Question: The picture illustrates the problem - can you get rid of these extra 'foo' and 'bar' ticks on the x-axis?

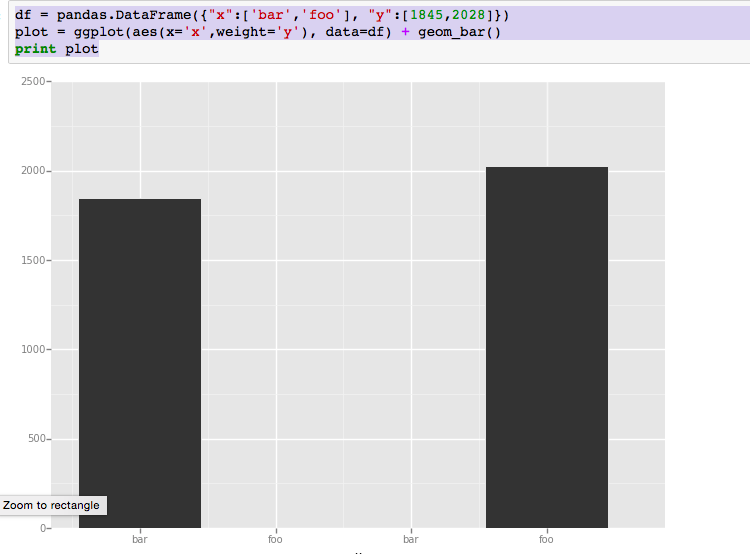
Answer: I found my answer here: <URL>
Most importantly, the working code specifies stat='identity'.
'''
df = pandas.DataFrame({"x" : ["foo", "bar"], "y": [2000,1500]})
plot = ggplot(aes(x="x",y="y"), data=df) +\ # y NOT weight
geom_bar(stat='identity') +\ # stat='bin' by default
print plot
'''